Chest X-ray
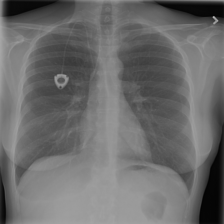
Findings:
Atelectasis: negative
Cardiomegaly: negative
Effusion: negative
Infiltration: negative
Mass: positive
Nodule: negative
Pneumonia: negative
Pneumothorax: negative
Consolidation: negative
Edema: negative
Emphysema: negative
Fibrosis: negative
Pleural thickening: negative
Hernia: negative